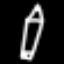
Label: pencil